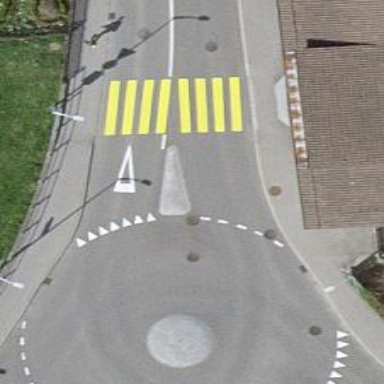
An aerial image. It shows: Traffic calming island.